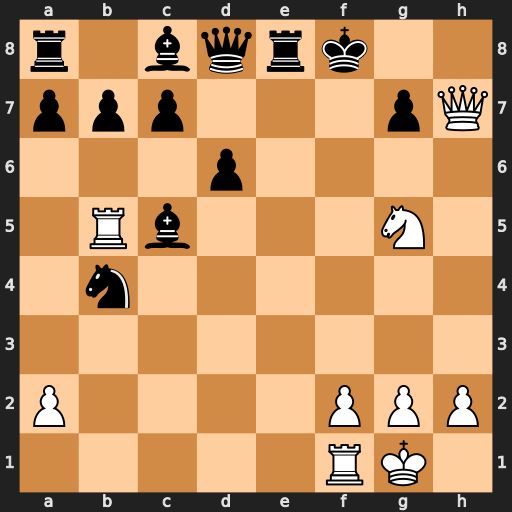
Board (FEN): r1bqrk2/ppp3pQ/3p4/1Rb3N1/1n6/8/P4PPP/5RK1
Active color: w
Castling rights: -
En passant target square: -
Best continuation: Qh8+ Ke7 Qxg7#